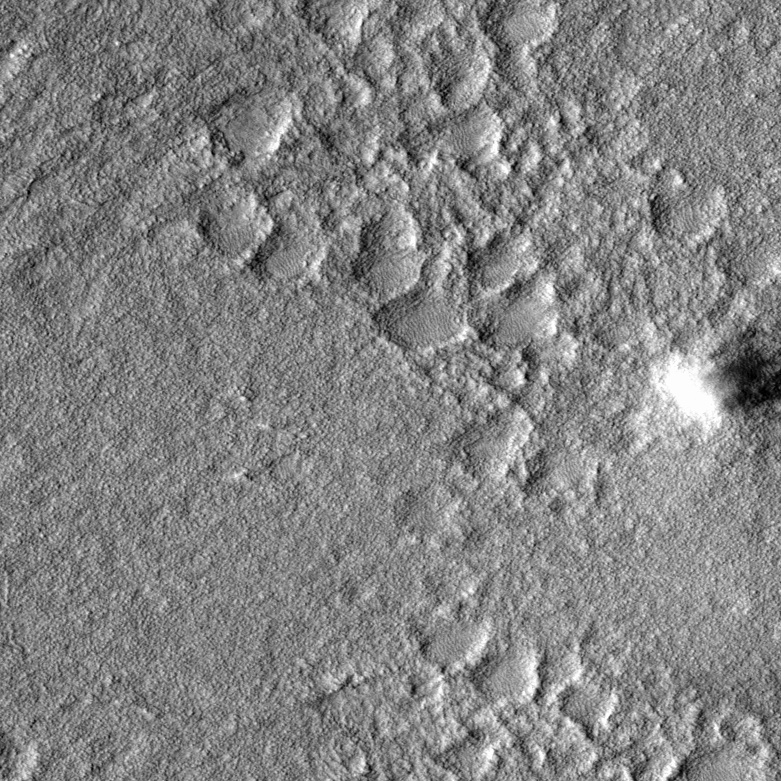
Label: dustdevil